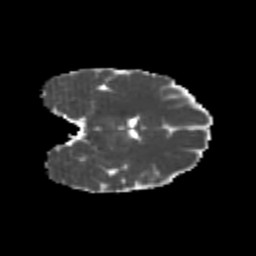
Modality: MD
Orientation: coronal
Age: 25
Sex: female
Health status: healthy
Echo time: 0.074 s